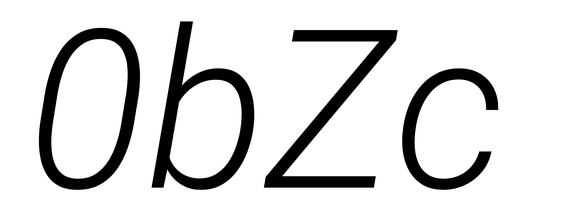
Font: Roboto-Italic_Light_Italic